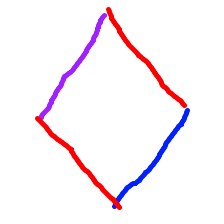
Shape: rhombus